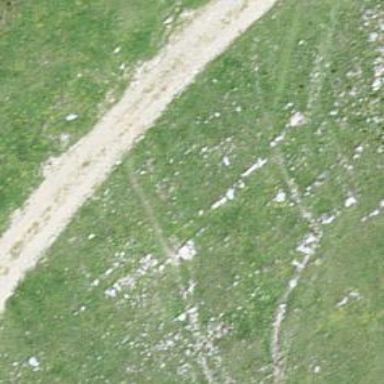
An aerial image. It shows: Dirt track with grade 4 track type.